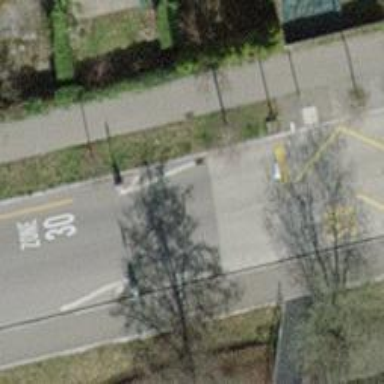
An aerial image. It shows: Residential road with asphalt surface and sidewalks on both sides.